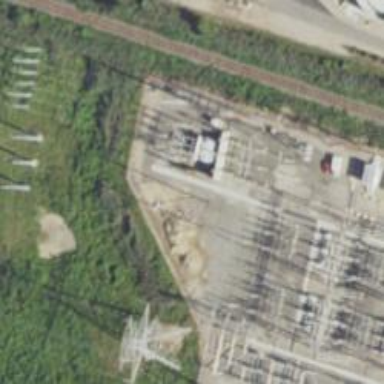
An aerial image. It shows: Switch for power supply.